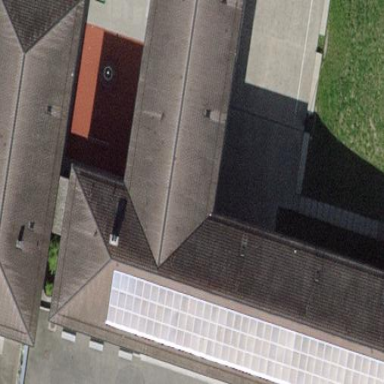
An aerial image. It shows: School building.